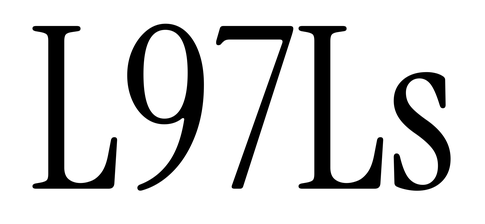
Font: InstrumentSerif-Regular